Question: I have a 'UIView' and within it I've drawn a line using Core Graphics by overriding 'drawRect'. This view also contains one subview which also draws a line. However, whilst both views are using pretty much the same code (for testing purposes at least), the lines drawn on them do not appear the same:

As you can see - the dashed line at the top is noticeably thicker than the bottom one and I have no idea why. Below is the code used by the two 'UIViews' in their 'drawRect' methods. If you have any idea why this is happening then I'd appreciate your help and advice!
First View:
'''
CGContextRef context = UIGraphicsGetCurrentContext();
CGContextSetStrokeColorWithColor(context, [[UIColor whiteColor] CGColor]);
CGFloat dashes[] = {1,1};
CGContextSetLineDash(context, 0.0, dashes, 2);
CGContextSetLineWidth(context, 0.6);
CGContextMoveToPoint(context, CGRectGetMinX(rect), CGRectGetMaxY(rect));
CGContextAddLineToPoint(context, CGRectGetMaxX(rect), CGRectGetMaxY(rect));
CGContextStrokePath(context);
SubUIView *view = [[SubUIView alloc] initWithFrame:rect];
[self addSubview:view];
[view release];
'''
'drawRect''initWithFrame'
Second View:
'''
CGContextRef context = UIGraphicsGetCurrentContext();
CGContextSetStrokeColorWithColor(context, [[UIColor whiteColor] CGColor]);
CGFloat dashes[] = {1,1};
CGContextSetLineDash(context, 0.0, dashes, 2);
CGContextSetLineWidth(context, 0.6);
CGContextMoveToPoint(context, CGRectGetMinX(rect), CGRectGetMidY(rect));
CGContextAddLineToPoint(context, CGRectGetMaxX(rect), CGRectGetMidY(rect));
CGContextStrokePath(context);
'''
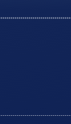
Answer: It could be a result of anti-aliasing if your rect does not fall on integers. You can disable anti-aliasing with 'CGContextSetShouldAntialias( context, NO )'. I think there's also a function for making a rect integral, but I can't remember what it is.